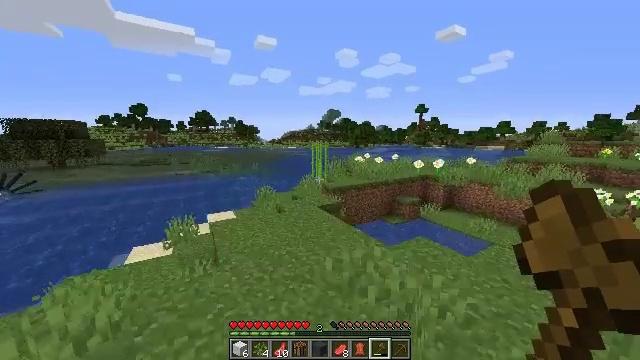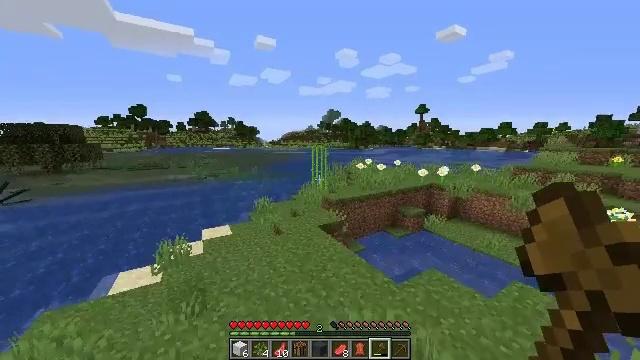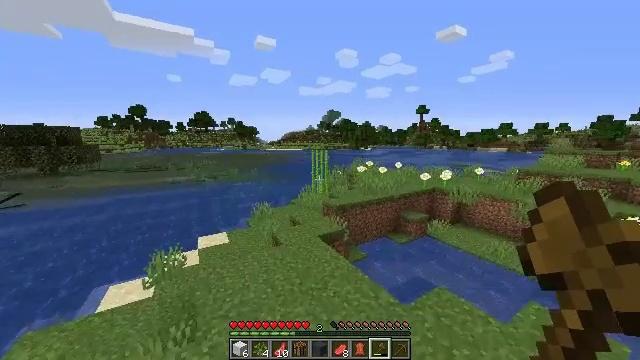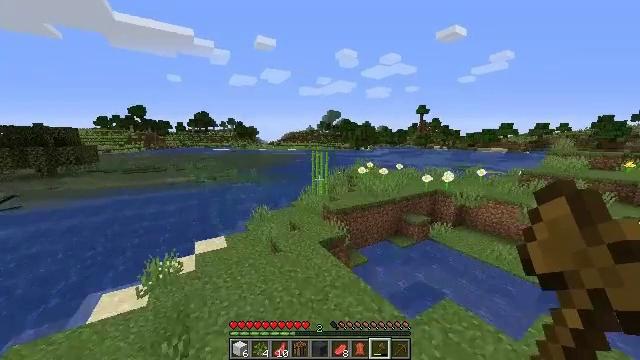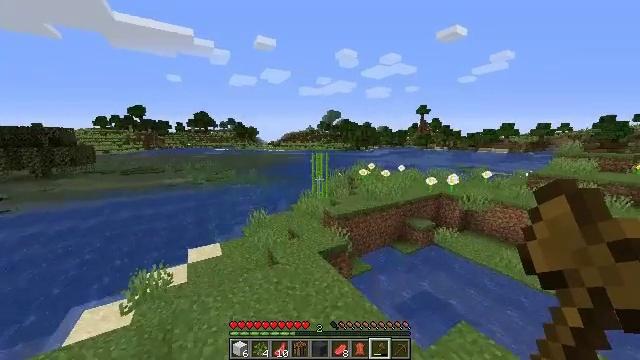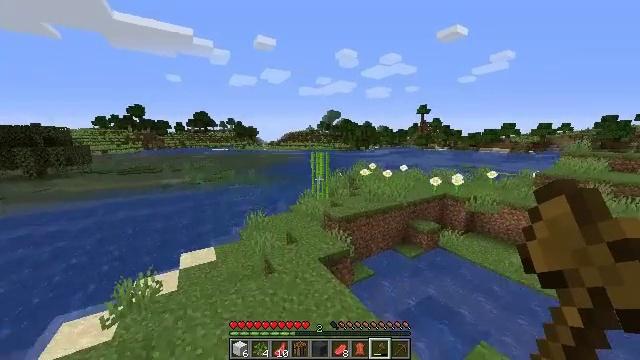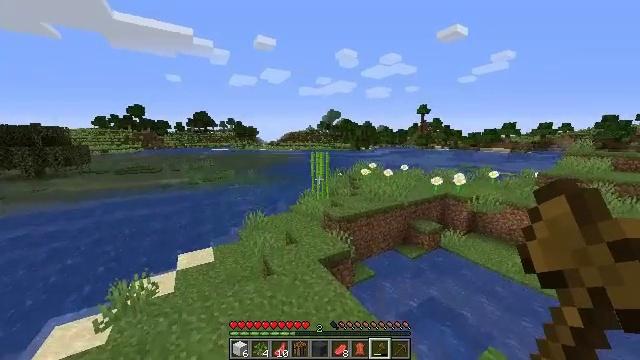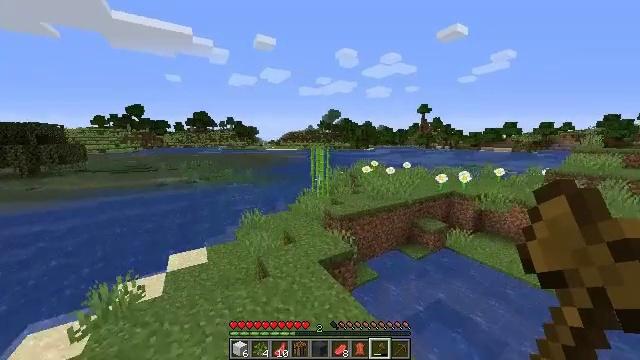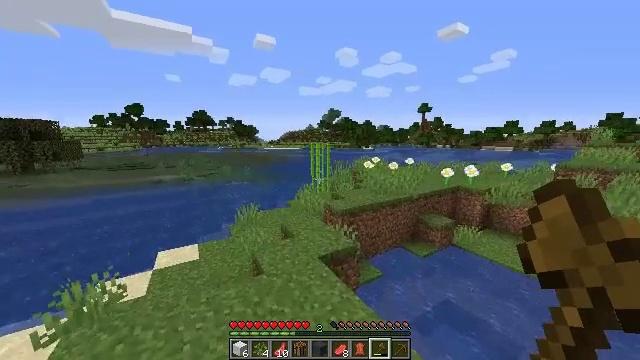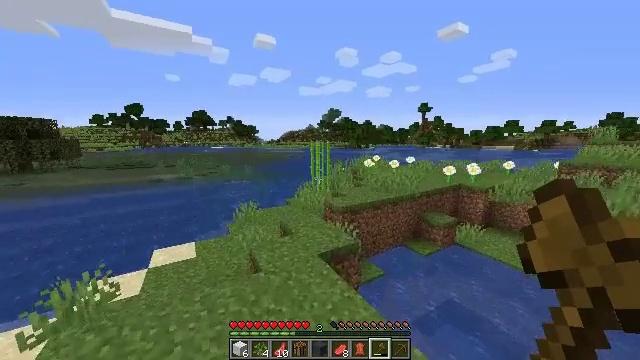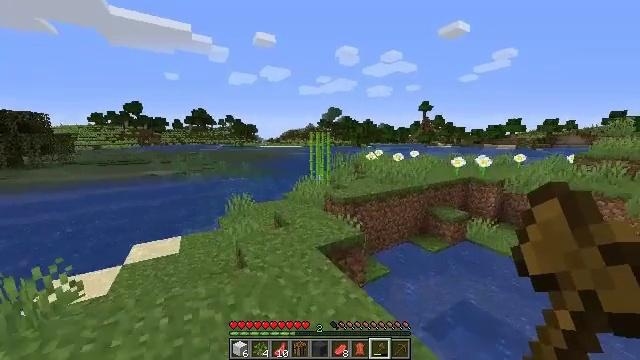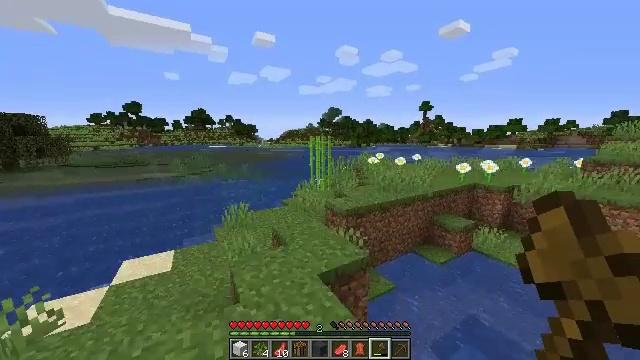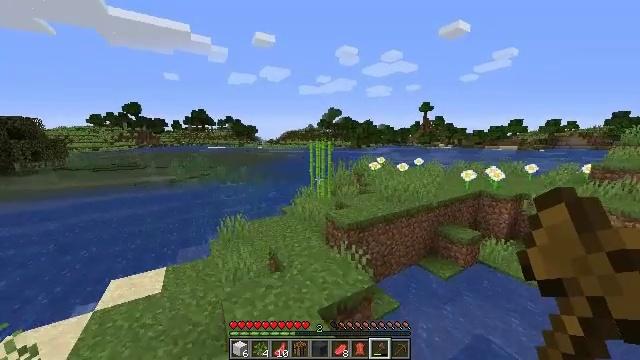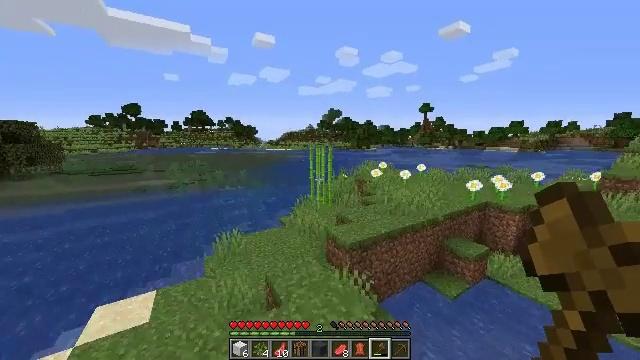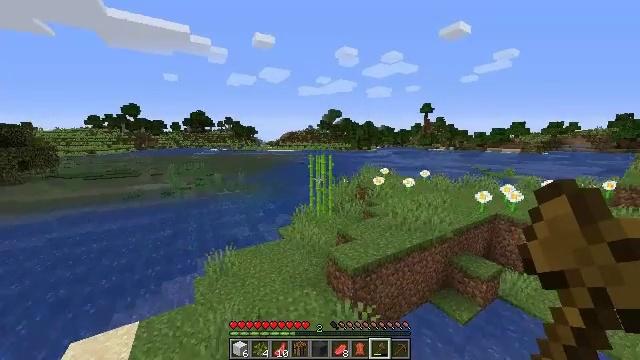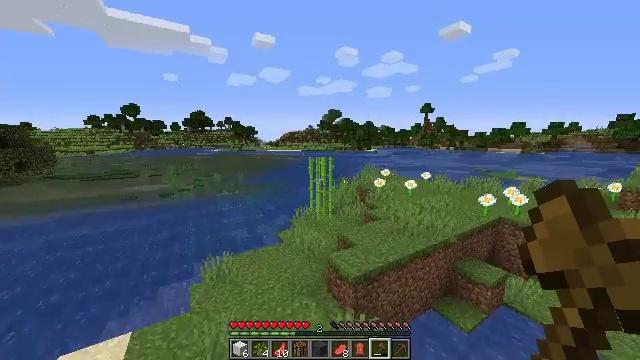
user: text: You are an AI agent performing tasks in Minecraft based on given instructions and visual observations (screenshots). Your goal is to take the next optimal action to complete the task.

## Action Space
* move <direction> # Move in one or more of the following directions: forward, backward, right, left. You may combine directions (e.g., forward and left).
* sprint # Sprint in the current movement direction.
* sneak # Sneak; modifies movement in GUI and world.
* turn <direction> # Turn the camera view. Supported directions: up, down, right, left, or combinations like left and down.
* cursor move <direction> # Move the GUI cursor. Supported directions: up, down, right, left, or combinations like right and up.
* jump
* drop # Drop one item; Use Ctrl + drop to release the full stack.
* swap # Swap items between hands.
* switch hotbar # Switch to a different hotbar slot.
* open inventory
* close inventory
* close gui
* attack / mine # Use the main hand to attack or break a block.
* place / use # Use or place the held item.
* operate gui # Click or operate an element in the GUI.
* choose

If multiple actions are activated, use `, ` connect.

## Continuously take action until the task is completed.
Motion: motion action
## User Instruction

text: Break the lily pad.
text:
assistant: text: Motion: move forward, jump
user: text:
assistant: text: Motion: move forward, jump
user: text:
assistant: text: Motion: move forward, jump
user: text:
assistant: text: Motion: move forward, jump
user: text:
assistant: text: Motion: move forward, jump
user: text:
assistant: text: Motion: move forward, jump
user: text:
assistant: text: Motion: move forward, jump
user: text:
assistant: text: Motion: move forward, jump
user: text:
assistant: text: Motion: move forward, jump
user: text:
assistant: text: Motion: move forward, jump
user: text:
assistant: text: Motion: move forward, jump
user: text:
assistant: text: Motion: move forward, jump
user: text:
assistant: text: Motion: move forward, jump
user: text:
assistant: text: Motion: move forward, jump
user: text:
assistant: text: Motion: move forward, jump
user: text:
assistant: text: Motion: move forward, jump
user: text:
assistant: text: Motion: move forward, turn right, jump
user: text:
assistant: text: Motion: move forward, turn right, jump
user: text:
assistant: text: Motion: move forward, turn right, jump
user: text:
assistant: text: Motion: move forward, jump
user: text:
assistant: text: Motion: move forward, jump
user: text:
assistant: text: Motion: move forward, jump
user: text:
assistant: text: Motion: move forward, jump
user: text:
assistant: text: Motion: move forward, turn right, jump
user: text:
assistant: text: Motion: move forward, turn right, jump
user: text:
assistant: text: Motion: move forward, turn right, jump
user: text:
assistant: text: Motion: move forward, turn right, jump
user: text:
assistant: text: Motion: move forward, jump
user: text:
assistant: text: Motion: move forward, turn right, jump
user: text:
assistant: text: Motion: move forward, jump